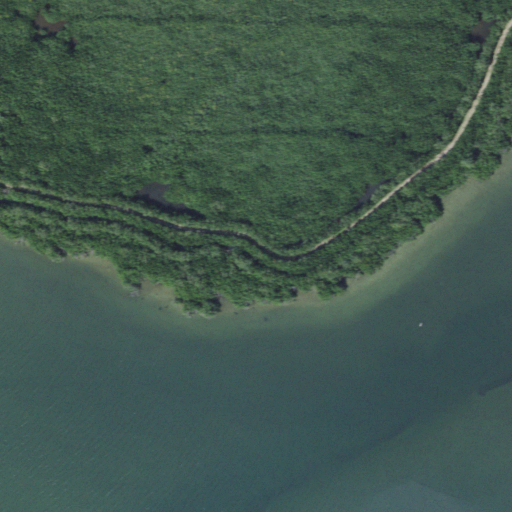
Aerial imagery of cape in Florida named Middle Point containing open water, herbaceous wetlands, and woody wetlands